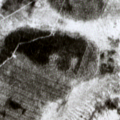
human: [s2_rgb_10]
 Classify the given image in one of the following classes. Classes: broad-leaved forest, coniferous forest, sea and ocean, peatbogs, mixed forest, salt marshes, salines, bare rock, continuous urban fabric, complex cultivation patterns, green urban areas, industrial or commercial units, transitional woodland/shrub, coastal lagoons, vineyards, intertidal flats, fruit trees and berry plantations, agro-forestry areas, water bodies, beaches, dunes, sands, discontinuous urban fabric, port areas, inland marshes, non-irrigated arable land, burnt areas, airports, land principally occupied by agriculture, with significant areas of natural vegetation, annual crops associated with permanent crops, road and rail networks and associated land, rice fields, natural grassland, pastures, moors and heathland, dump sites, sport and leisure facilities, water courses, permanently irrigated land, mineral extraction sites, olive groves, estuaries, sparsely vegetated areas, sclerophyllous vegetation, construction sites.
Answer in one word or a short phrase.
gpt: mixed forest, transitional woodland/shrub, peatbogs